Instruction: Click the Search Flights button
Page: home
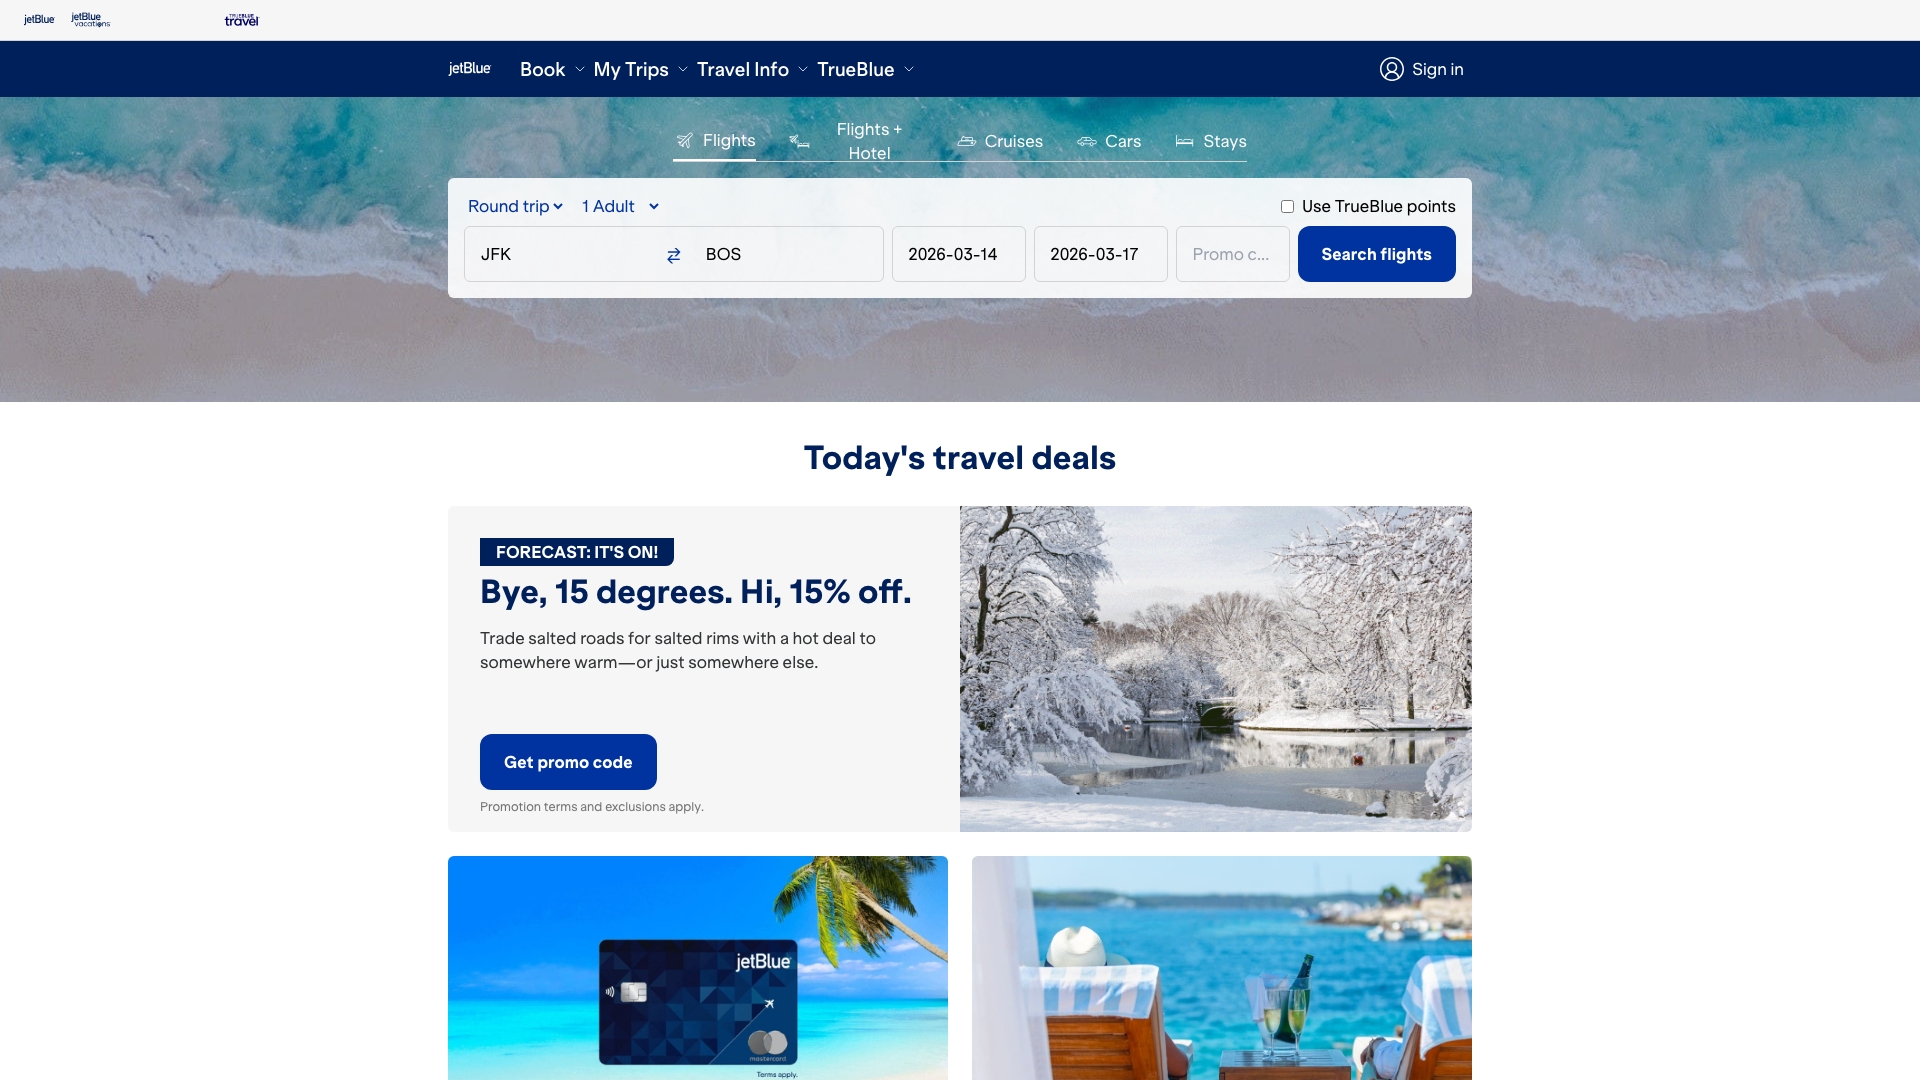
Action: click